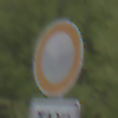
Verkehrszeichen: VerbotFahrzeugeAllerArt
Zusatzzeichen unten: BesondereFahrzeugeUndTransportgueter1
Umgebung: Outdoor, Suburban
Tageszeit: Midday
Wetter: Overcast
Licht: Natural
Jahreszeit: NotSpecified
Kontrast: LowContrast